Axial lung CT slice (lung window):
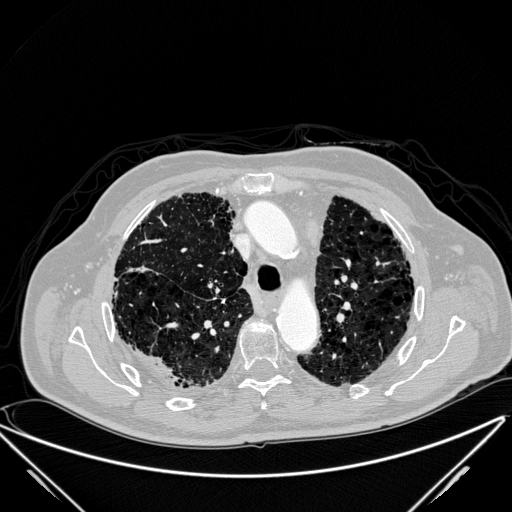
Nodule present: no